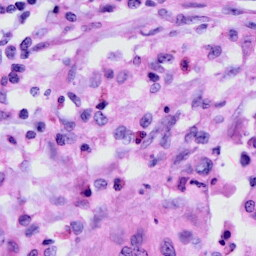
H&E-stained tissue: Cervix